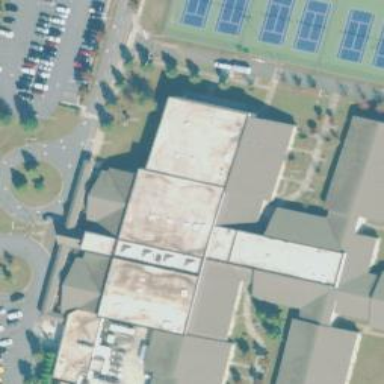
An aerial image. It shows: School.